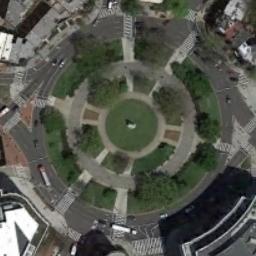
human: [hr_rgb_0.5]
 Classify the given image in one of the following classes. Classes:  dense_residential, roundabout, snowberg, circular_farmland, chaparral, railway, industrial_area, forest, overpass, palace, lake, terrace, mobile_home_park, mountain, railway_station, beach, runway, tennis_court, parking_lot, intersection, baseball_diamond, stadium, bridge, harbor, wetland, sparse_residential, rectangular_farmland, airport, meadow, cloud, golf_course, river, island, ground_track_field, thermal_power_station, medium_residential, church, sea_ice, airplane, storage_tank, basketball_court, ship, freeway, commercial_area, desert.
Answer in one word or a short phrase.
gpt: roundabout